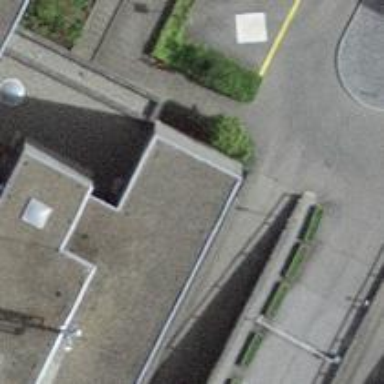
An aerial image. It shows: Police facility.